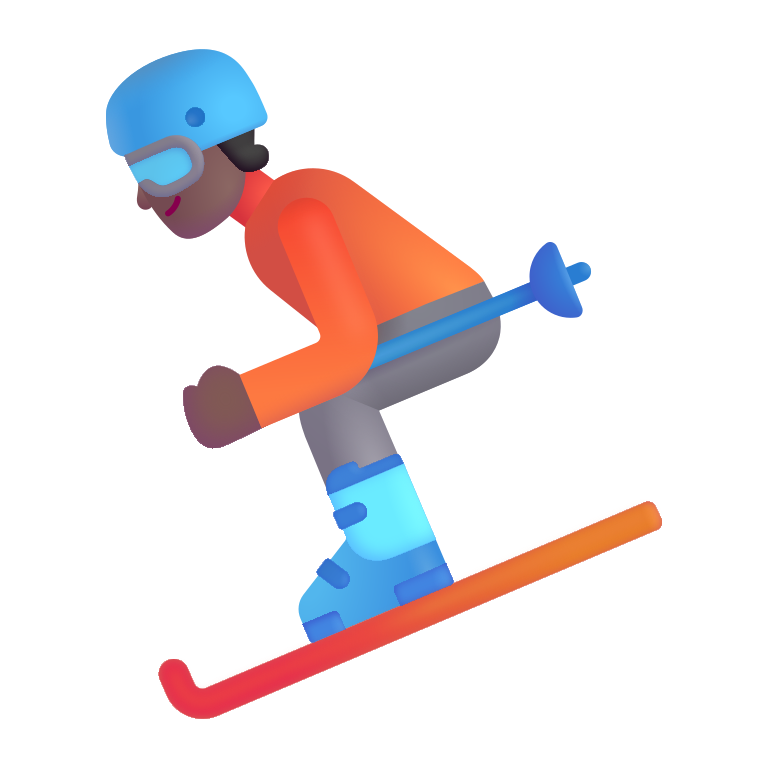
skier color  dark